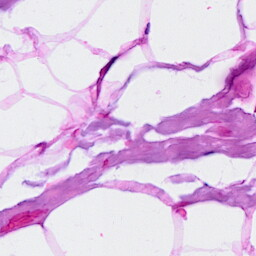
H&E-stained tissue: Breast